Question: How many ricochets will a ball launched from (1.0, 1.0) at 80° need to hit the target at (11.0, 9.0)? The ball reflects perfectly off the arena walls and mirror-obstacles.
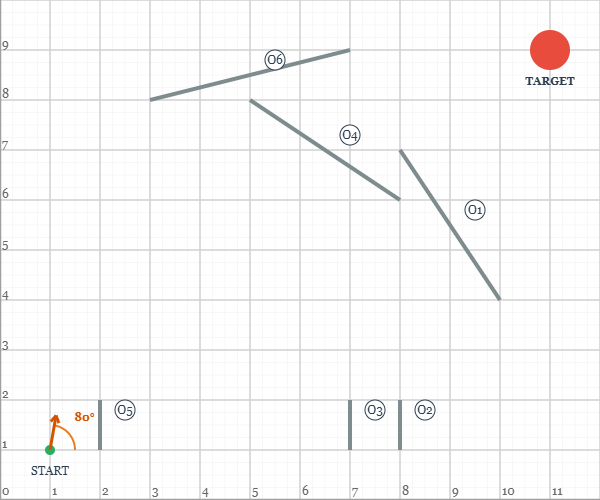
Answer: 14